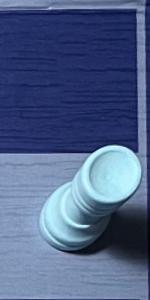
Label: Rook_White